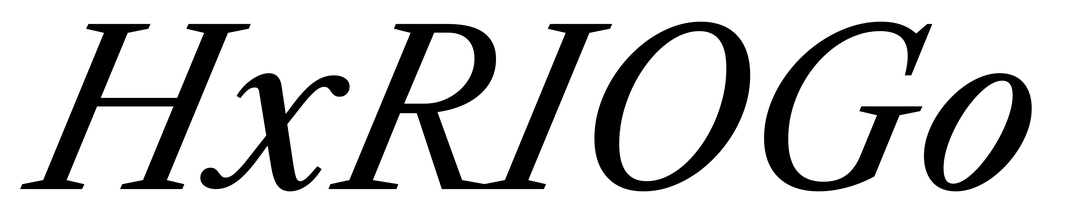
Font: LibreCaslonText-Italic_Italic